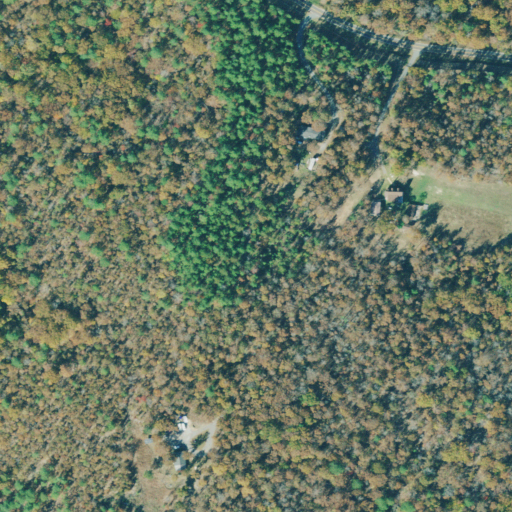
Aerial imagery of mountain in Georgia named The Top containing deciduous forest, evergreen forest, open development, pasture, and grassland